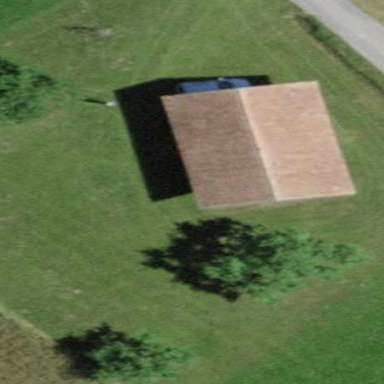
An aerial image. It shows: Rural barn.